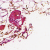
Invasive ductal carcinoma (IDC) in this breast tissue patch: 0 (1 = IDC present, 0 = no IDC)